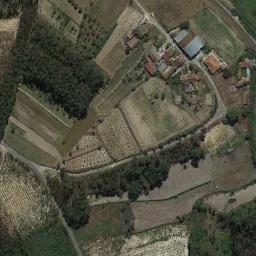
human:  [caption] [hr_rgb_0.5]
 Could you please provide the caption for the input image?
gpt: There are many green plants on the terrace .

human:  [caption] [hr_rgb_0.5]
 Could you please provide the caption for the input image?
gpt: There is a terrace filled with water .

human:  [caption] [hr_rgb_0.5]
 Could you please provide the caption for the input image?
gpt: Many irregularly shaped brown and green mixed farm fields with several paths and many buildings .

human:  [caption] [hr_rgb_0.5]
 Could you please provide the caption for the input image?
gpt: The bare and green terrace is next to some houses and trees .

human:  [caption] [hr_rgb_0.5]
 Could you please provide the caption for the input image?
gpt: There are some buildings and green trees beside the terraces .